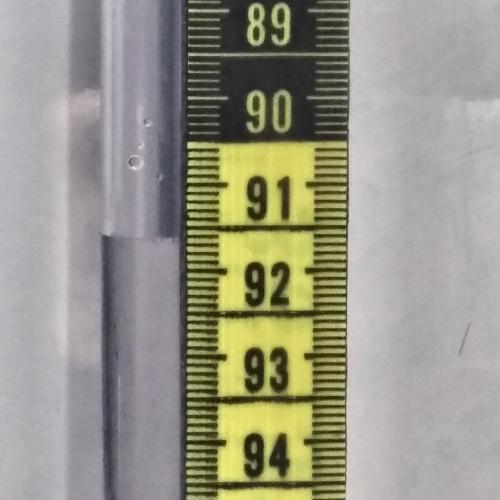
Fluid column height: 91.6 cm